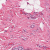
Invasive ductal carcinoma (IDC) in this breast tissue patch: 0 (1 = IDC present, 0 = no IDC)